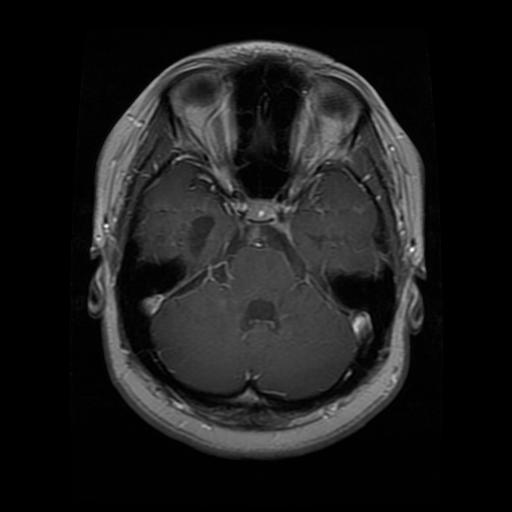
Label: glioma